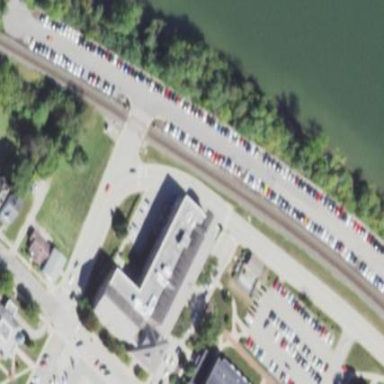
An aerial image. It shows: University building.